Question: I've tried these 3 approaches out, and they all seem to give me the same result.
I tried to research to find out the different performance between them, I didn't come across anything so far.

'''
<div class="col-lg-3"><span class="success-icon"> </span>icon</div>
<div class="col-lg-3"><i class="icon-circle-blank success"></i></span>icon</div>
<div class="col-lg-3"><img src="img/success-icon.png"></span>icon</div>
'''
I'm wondering which way is the most efficient way to do and why ?
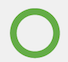
Answer: From a performance perspective, a sprite image set or font icon would be preferable to using a single image for an icon. Still, using too many custom fonts can create some performance issues if you use a lot of them and a sprite image set is not always easily applicable to every situation or design.
If using font icons, use something like <URL> to compile a custom font icon library that only includes what you need so that the size of your font library is minimal.
If using sprite image sets, use tools like <URL> to render your sprite images with different alignment and different spacing to make it work for your project.
Don't use single images for each icon.